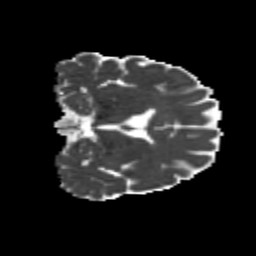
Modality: MD
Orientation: coronal
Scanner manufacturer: siemens
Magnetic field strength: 3 T
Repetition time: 4.16 s
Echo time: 0.0806 s